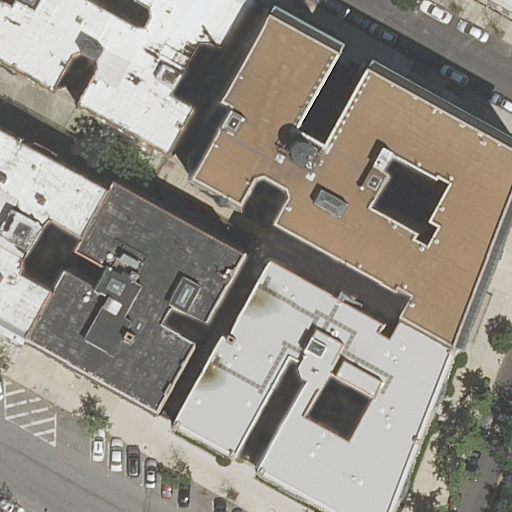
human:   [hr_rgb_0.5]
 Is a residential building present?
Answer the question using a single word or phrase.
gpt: yes

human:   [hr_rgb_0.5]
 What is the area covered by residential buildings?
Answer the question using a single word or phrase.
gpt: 2140m2

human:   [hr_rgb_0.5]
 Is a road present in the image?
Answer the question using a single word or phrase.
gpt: yes

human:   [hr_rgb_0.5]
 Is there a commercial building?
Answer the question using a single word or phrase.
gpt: no

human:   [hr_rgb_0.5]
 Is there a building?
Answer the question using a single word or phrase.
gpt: yes

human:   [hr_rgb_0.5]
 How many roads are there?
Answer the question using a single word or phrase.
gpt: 3

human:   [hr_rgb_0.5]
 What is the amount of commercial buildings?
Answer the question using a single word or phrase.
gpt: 0

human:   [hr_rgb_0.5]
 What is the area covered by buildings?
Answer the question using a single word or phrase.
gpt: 2140m2

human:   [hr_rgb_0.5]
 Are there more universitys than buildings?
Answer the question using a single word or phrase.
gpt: no

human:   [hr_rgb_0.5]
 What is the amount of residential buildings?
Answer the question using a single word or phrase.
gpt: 6

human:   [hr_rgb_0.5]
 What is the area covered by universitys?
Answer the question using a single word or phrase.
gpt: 19648m2

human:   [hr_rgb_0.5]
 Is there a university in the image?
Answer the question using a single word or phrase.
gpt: yes

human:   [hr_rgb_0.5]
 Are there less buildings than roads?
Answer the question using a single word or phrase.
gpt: no

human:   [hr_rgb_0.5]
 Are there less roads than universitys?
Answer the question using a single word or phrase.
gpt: no

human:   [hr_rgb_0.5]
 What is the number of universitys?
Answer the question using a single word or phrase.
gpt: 2

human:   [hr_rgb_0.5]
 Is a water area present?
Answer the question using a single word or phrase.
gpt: no

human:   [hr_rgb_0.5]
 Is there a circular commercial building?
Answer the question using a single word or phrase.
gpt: no

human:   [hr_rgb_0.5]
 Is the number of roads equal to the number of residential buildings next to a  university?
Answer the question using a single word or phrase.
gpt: no

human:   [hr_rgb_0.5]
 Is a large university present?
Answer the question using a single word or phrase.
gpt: yes

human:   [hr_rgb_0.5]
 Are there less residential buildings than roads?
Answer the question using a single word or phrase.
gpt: no

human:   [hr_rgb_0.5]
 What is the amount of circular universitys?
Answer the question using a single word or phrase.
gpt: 0

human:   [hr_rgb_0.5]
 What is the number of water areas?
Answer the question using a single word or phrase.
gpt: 0

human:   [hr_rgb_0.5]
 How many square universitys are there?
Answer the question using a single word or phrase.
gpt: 0

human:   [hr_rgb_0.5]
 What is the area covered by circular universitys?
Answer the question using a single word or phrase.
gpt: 0m2

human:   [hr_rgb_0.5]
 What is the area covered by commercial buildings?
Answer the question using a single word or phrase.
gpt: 0m2

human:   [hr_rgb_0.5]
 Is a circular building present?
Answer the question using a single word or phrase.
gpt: no

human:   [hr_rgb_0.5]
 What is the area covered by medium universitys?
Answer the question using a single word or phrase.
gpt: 0m2

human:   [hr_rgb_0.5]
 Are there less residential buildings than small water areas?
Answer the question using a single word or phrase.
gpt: no

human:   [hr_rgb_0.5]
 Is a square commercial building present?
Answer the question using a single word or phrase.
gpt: no

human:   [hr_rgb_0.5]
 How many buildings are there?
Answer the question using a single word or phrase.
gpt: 6

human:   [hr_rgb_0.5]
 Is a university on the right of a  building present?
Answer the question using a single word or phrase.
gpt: no

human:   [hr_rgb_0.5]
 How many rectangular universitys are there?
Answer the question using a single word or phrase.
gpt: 2

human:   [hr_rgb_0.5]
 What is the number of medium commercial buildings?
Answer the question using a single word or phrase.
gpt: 0

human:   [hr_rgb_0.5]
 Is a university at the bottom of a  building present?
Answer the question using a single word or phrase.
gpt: yes

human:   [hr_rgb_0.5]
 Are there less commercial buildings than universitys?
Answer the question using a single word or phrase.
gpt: yes

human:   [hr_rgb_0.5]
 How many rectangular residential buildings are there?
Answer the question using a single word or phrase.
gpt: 3

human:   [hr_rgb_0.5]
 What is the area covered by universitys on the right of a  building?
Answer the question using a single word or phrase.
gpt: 0m2

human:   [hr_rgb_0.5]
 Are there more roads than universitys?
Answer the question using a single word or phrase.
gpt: yes

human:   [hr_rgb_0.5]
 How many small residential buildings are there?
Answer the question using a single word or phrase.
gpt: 3

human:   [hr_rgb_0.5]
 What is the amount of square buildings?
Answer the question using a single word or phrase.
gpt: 0

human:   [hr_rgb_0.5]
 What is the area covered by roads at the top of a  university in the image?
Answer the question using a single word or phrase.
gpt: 0m2

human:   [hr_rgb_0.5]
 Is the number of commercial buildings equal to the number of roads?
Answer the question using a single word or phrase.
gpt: no

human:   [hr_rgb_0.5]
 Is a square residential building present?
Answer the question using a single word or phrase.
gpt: no

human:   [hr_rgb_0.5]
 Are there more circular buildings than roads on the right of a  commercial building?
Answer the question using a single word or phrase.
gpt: no

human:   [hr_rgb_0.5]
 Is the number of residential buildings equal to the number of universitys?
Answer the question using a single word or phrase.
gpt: no

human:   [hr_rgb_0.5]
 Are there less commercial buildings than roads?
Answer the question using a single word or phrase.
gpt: yes

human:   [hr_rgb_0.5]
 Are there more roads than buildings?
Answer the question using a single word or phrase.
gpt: no

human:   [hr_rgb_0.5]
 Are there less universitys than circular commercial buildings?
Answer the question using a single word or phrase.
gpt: no

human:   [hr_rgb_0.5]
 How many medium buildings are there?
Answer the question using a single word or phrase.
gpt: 1

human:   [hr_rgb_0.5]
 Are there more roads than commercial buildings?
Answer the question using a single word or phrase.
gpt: yes

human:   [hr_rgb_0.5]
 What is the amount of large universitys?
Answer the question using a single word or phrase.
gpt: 2

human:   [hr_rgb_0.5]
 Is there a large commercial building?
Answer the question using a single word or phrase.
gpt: no

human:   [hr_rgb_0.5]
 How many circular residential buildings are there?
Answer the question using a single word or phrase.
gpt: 0

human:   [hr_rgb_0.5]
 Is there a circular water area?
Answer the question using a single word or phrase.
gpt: no

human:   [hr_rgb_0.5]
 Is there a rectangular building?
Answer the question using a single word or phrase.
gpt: yes

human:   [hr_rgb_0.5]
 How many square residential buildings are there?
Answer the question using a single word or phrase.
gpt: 0

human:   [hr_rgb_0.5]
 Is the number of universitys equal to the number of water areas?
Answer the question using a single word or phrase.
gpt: no

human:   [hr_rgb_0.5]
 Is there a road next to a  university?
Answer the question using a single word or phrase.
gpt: yes

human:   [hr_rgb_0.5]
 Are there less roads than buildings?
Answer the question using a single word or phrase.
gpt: yes

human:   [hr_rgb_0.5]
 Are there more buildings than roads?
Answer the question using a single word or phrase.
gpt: yes

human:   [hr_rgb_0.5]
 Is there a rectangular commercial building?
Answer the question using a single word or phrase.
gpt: no

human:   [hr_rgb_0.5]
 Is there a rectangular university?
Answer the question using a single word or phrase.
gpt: yes

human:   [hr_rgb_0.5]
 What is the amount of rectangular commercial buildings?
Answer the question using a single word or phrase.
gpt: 0

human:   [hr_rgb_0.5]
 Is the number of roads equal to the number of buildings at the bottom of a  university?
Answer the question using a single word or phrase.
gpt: no